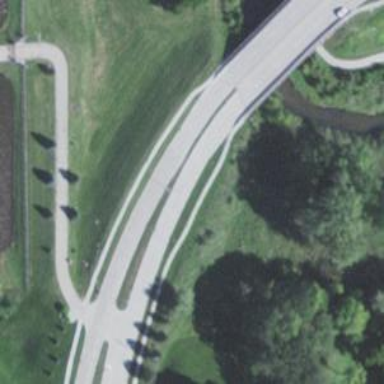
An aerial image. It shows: Secondary road.